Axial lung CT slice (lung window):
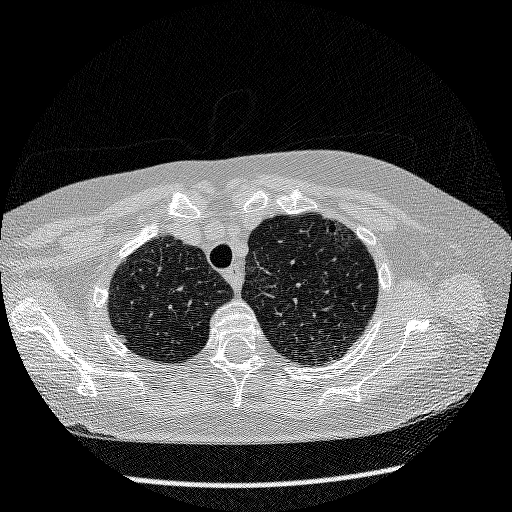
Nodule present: no